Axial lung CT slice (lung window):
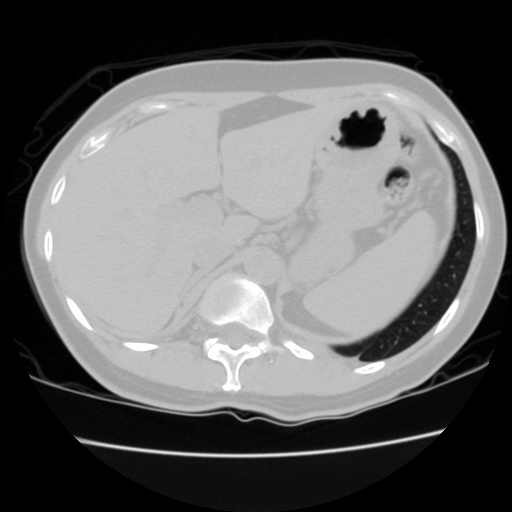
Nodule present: no